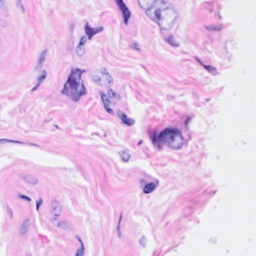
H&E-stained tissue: Breast